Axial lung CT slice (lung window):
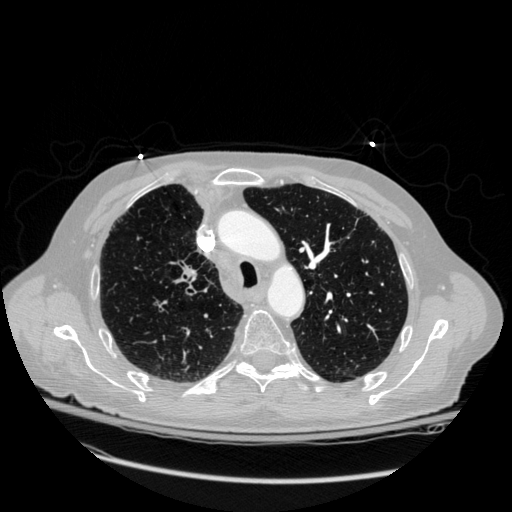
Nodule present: no